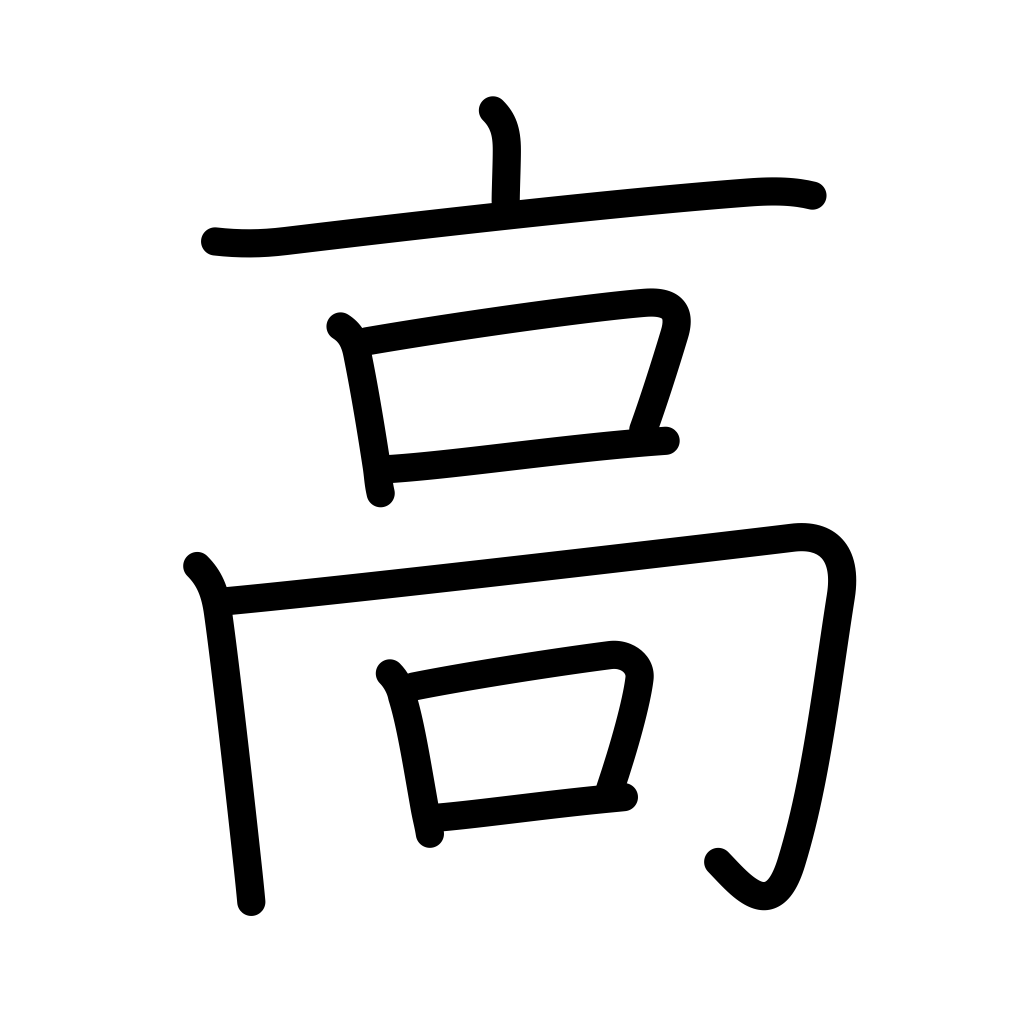
Meaning: tall, high, expensive